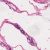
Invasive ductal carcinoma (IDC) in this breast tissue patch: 0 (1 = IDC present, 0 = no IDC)